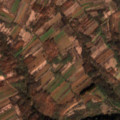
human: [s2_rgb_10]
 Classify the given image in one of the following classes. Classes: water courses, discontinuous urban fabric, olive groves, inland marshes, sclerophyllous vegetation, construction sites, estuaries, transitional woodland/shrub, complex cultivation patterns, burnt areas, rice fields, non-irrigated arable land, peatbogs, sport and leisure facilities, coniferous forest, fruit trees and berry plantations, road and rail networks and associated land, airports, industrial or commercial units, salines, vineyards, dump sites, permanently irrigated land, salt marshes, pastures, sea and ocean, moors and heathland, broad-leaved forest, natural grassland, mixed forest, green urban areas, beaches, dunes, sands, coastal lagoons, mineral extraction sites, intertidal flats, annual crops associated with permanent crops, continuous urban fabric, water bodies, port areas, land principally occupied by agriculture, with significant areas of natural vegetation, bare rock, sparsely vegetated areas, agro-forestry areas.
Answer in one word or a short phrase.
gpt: non-irrigated arable land, complex cultivation patterns, land principally occupied by agriculture, with significant areas of natural vegetation, broad-leaved forest